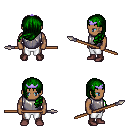
a pixel art fantasy rpg character, male body template, human, dark skin, steel chest armor, white pants, green left-swept hairstyle, purple tiara, maroon shoes, spear, four views (front, back, left, right), 2x2 character sprite sheet, small pixel art, hard edges, no anti-aliasing